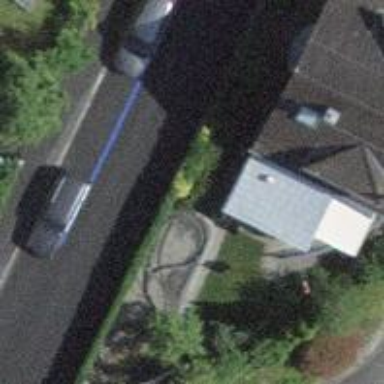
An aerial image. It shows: Parking lane for vehicles.